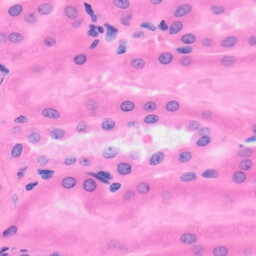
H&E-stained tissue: Kidney